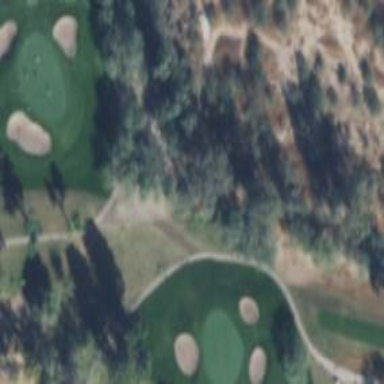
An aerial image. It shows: Path for both road and golf.